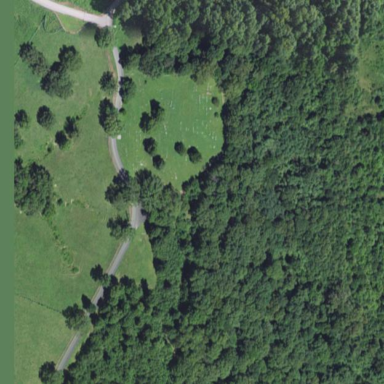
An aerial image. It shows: Cemetery.